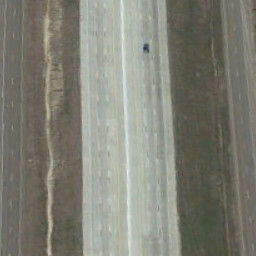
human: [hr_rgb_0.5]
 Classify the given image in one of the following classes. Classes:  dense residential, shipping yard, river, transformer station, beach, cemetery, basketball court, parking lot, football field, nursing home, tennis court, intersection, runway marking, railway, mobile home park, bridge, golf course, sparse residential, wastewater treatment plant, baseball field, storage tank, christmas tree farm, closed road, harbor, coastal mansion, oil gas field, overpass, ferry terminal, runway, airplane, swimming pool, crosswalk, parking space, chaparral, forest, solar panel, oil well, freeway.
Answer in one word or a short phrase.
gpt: freeway